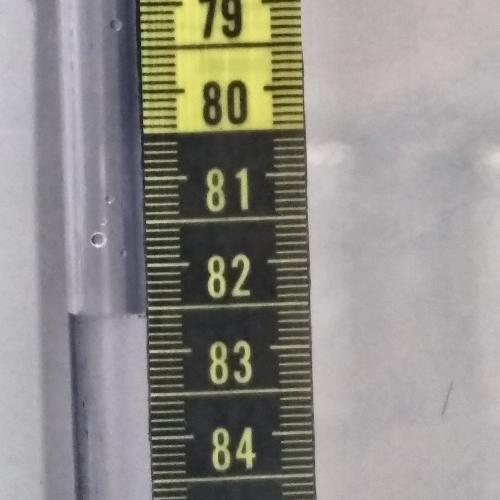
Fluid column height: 82.6 cm